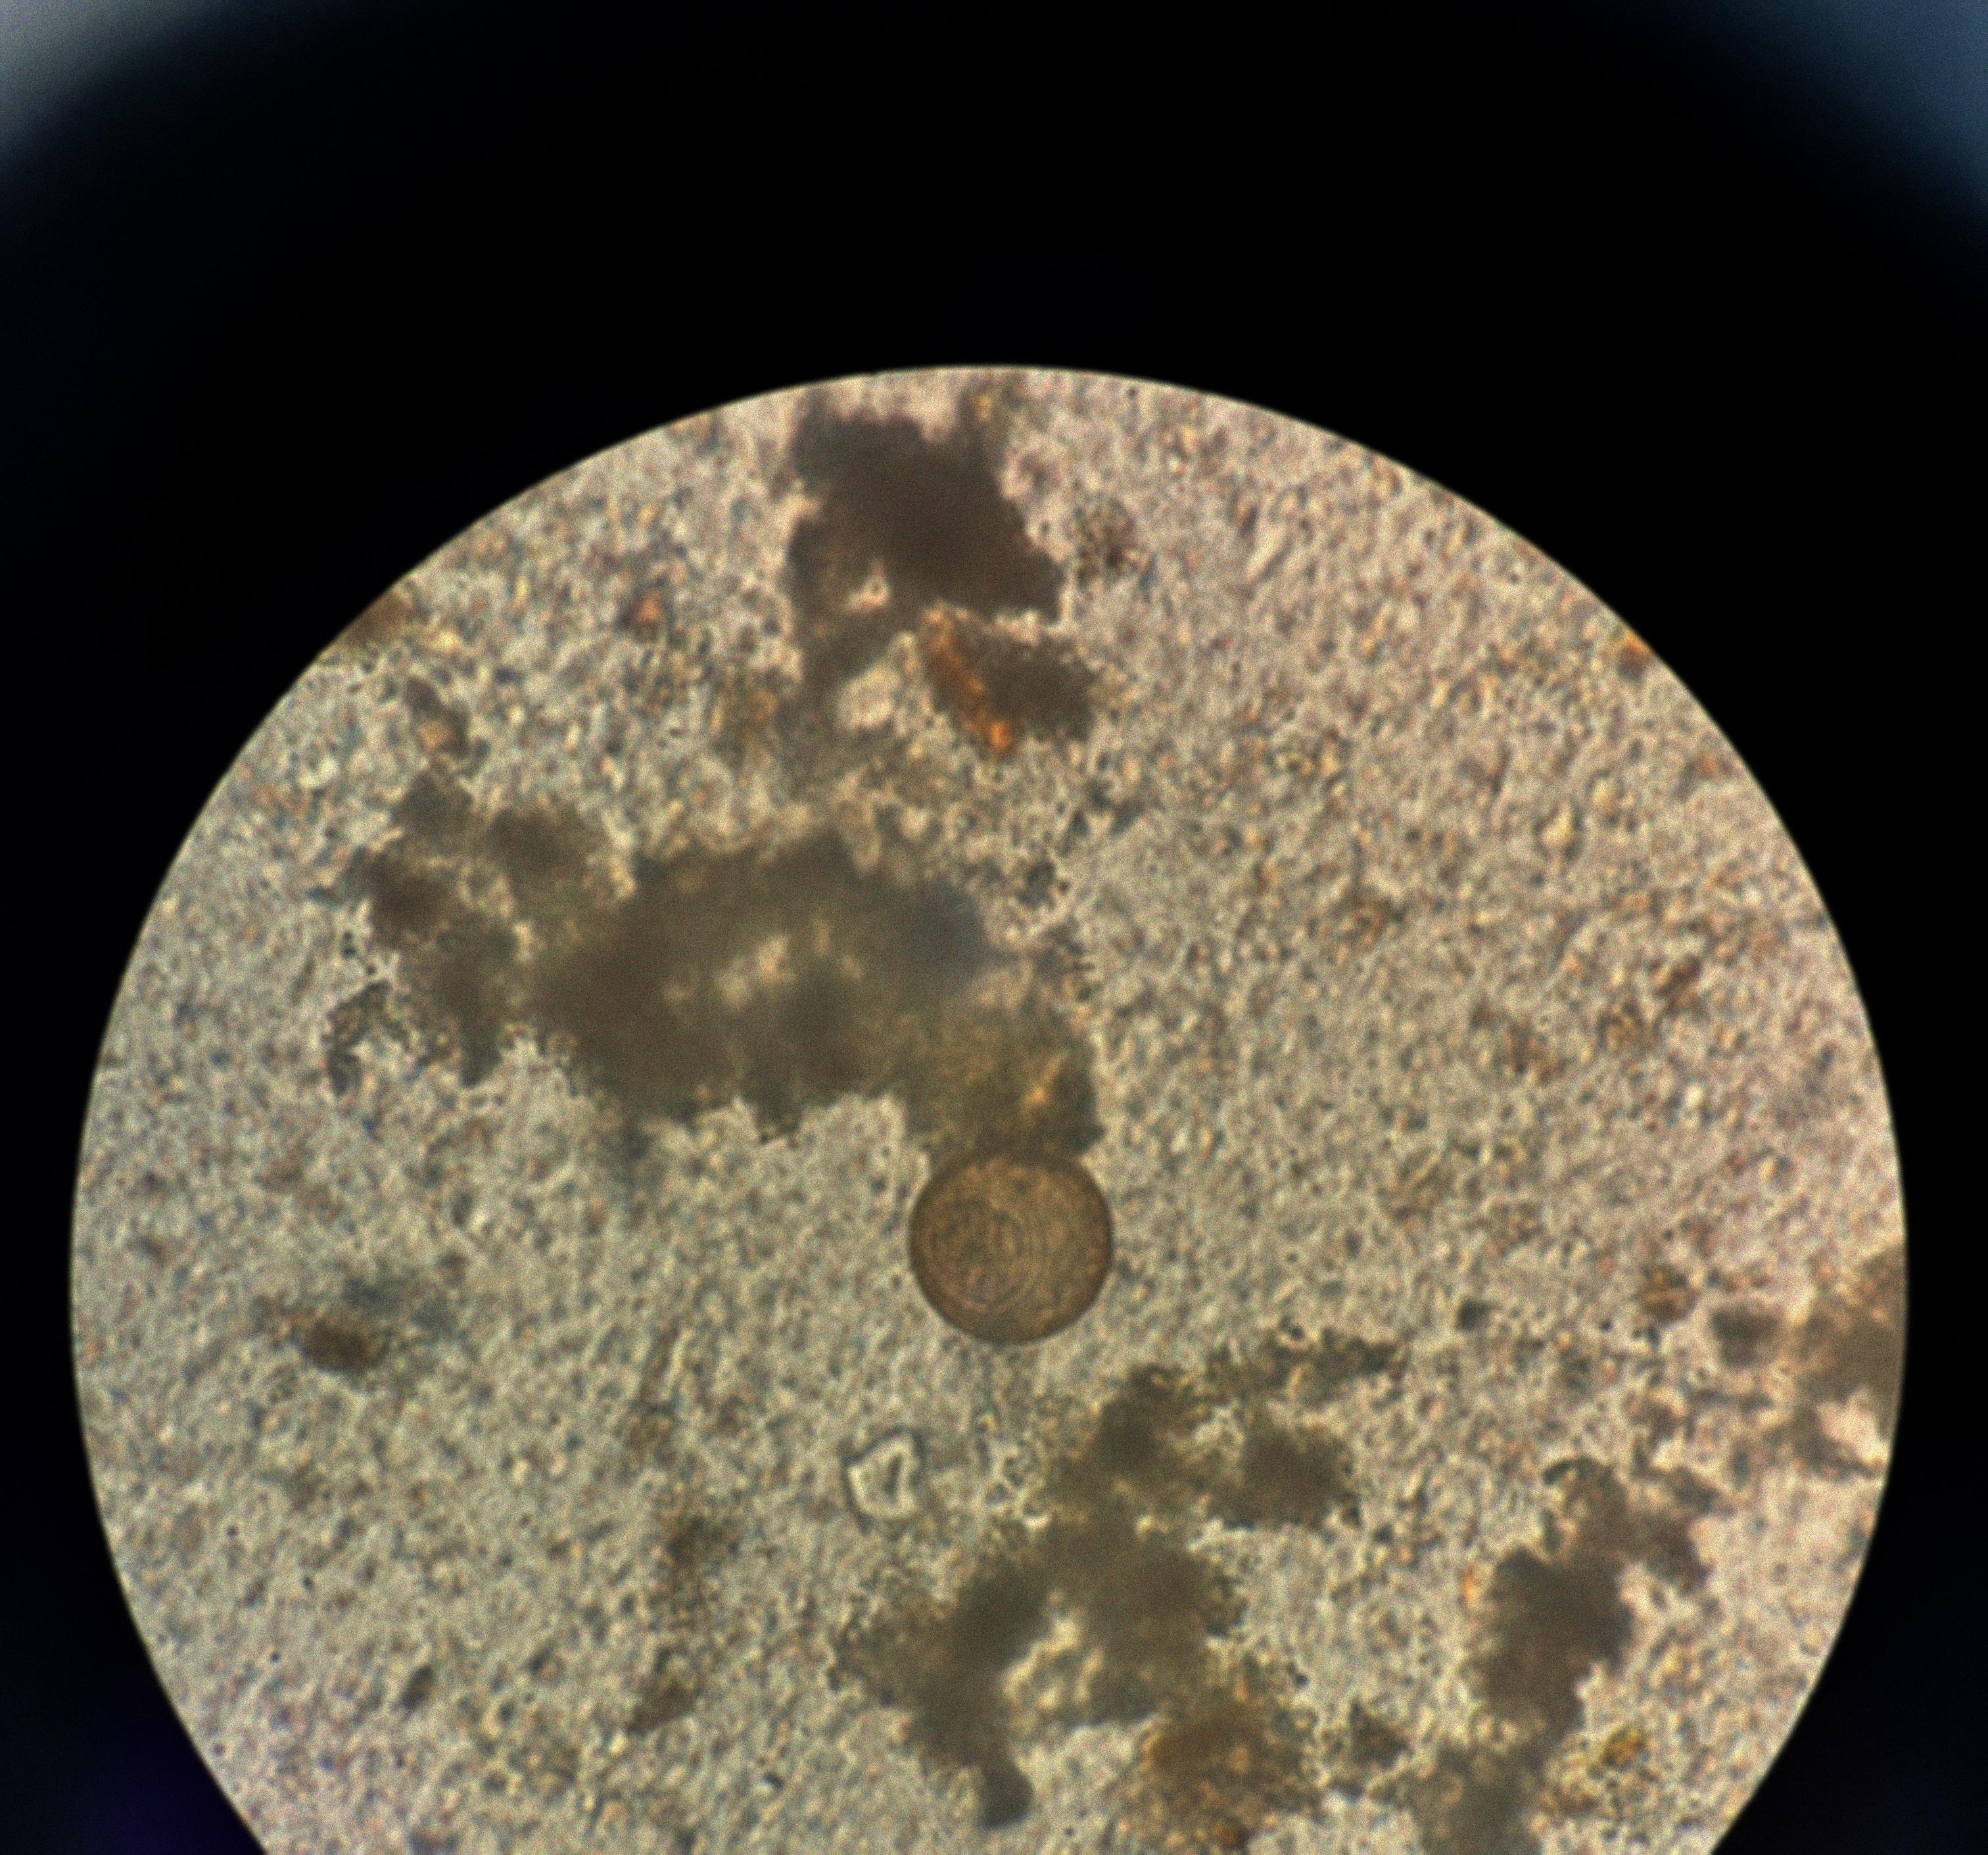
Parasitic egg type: Hymenolepis diminuta